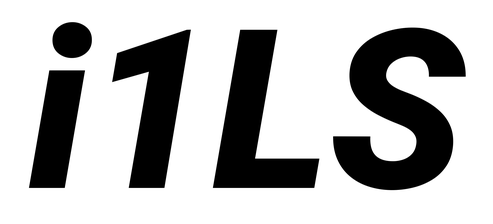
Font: Roboto-Italic_Black_Italic